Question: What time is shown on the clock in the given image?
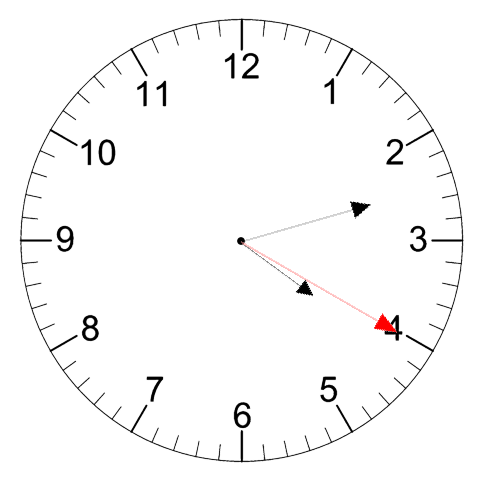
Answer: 04:12:20